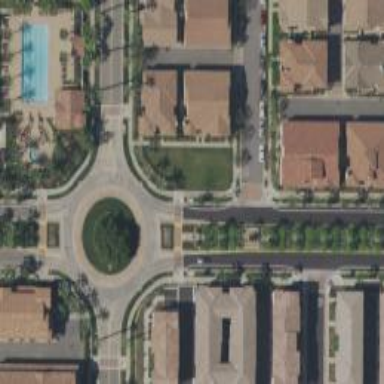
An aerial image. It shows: Residential road.